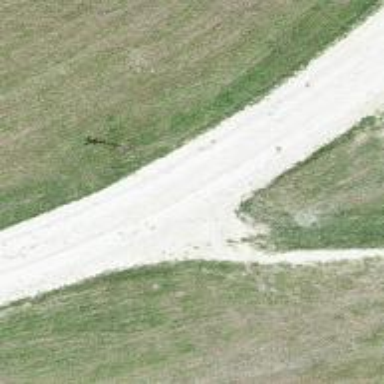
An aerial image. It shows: Service road with unpaved surface. The road has grade2 track type and is used for classic grooming and hiking.